Field crop: maize
Growth stage: 2
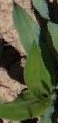
Species: maize